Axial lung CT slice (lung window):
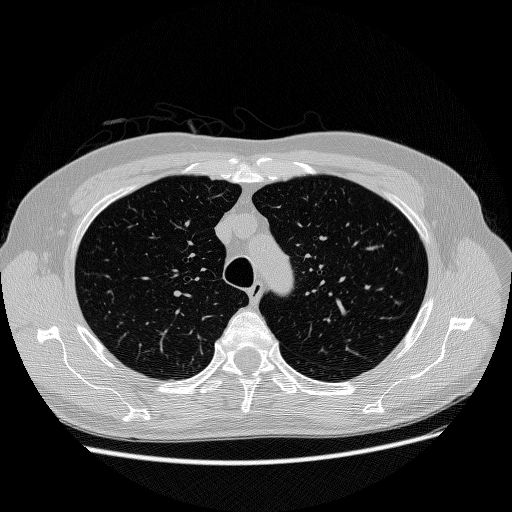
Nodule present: no